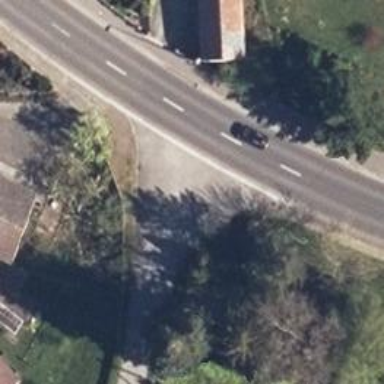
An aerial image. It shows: Primary road with asphalt surface.